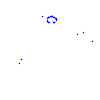
Particle: proton